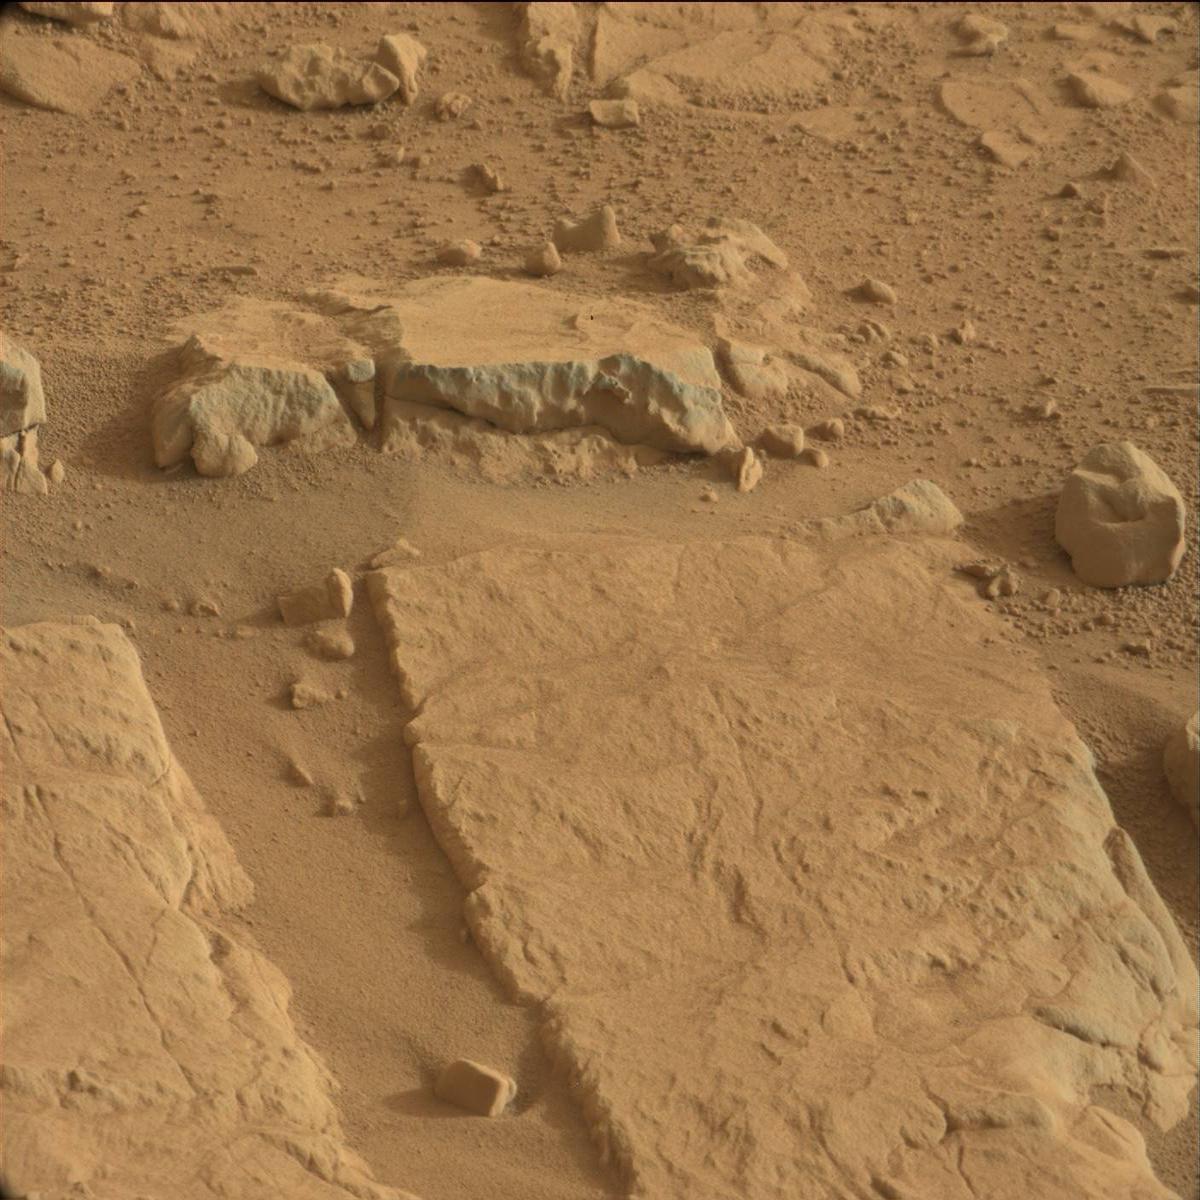
Terrain classes present: Bedrock, Rock, Sand / Soil